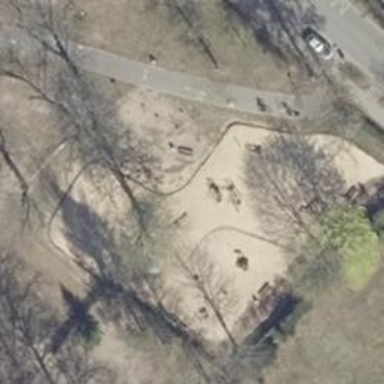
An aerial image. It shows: Playground area for leisure activities on the land.